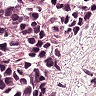
Metastatic tissue present: yes